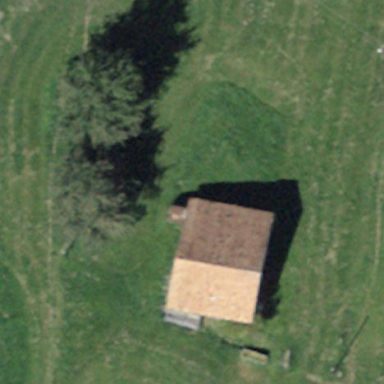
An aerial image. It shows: Rural barn.